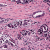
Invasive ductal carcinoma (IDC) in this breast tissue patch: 1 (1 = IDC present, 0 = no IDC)